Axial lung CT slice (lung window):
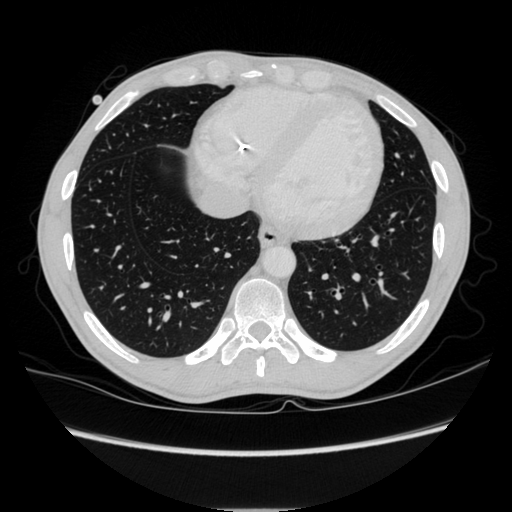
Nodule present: no